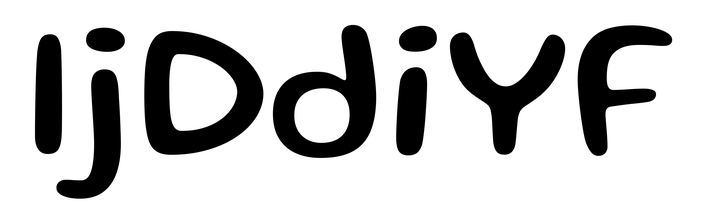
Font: Gluten_Regular